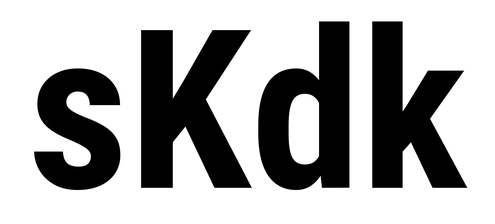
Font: Roboto_Condensed_Bold